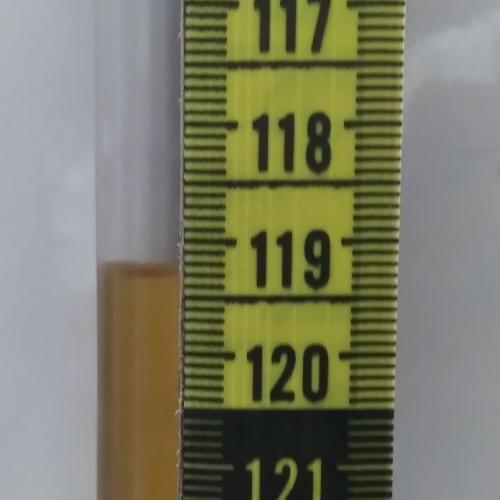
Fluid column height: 119.3 cm